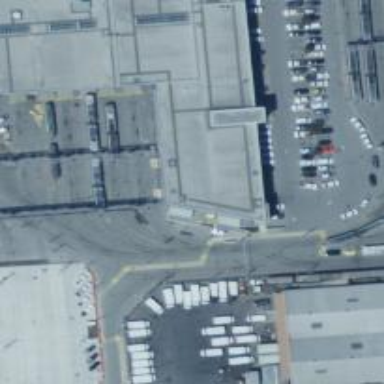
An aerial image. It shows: Light rail yard with electrified contact lines.